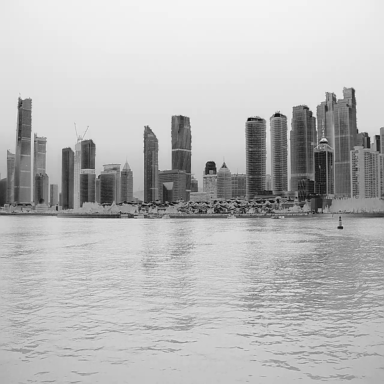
There are two canoes in the infrared image.